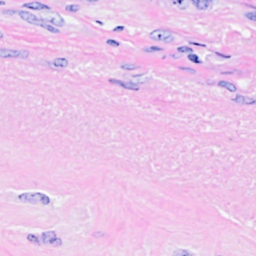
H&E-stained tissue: Breast